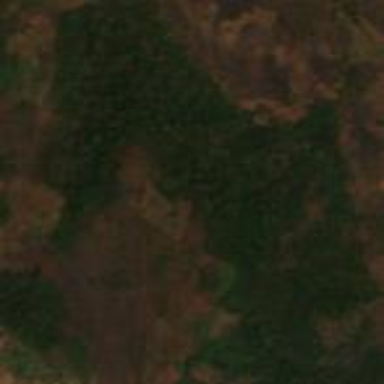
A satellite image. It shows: Forest area.